The image is an STFT spectrogram (time versus frequency) of a rolling-element bearing's vibration signal. Determine the bearing's health state. Answer with exactly one of: normal, inner_race, outer_race, ball.
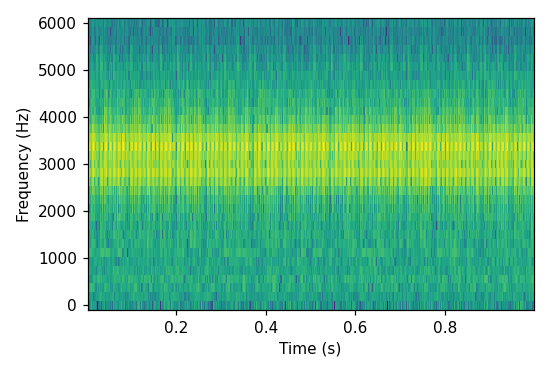
Answer: outer_race